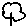
Label: tree